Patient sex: M
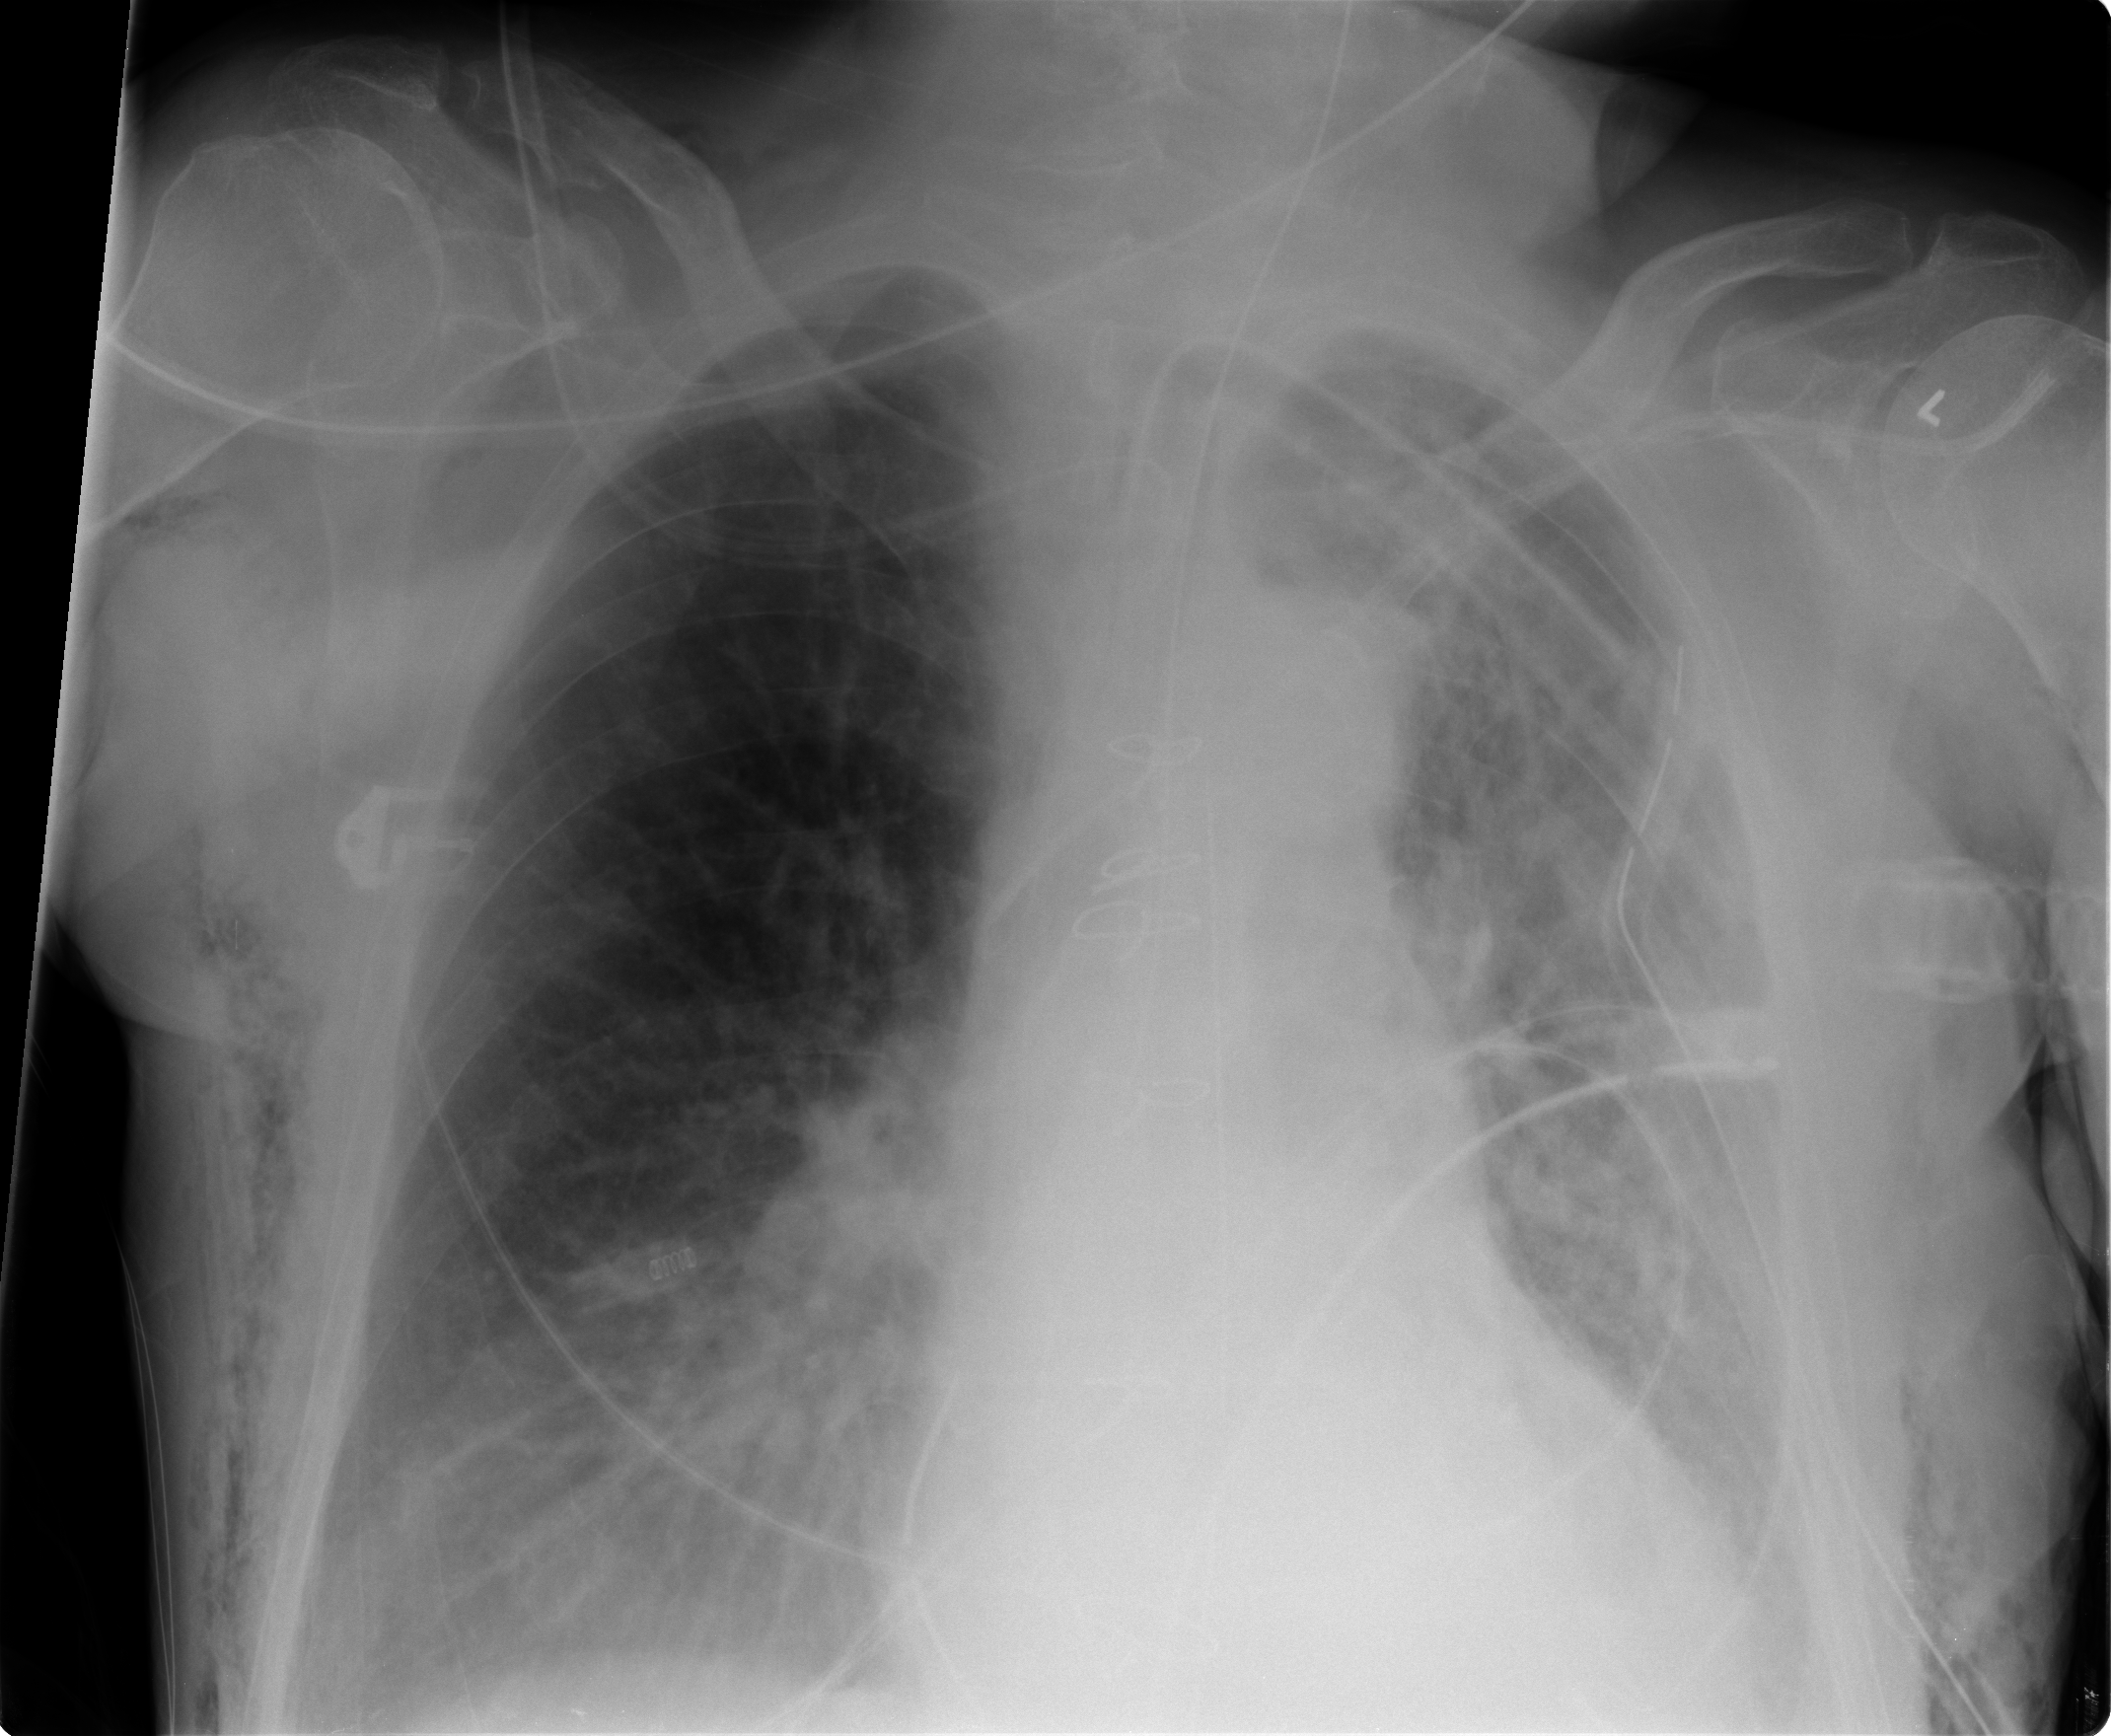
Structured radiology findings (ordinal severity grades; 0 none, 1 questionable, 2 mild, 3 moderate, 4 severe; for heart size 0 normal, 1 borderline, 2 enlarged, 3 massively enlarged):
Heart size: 0
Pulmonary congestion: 1
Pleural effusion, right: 0
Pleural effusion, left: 2
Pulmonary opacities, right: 0
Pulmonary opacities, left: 3
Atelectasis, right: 0
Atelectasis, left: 2